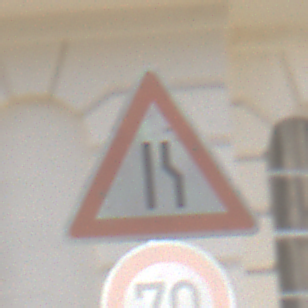
Verkehrszeichen: EinseitigVerengteFahrbahnRechts
Zusatzzeichen unten: Geschwindigkeit70
Umgebung: Outdoor, Urban
Tageszeit: MorningAfternoon
Wetter: PartlyCloudy
Licht: Natural
Jahreszeit: NotSpecified
Kontrast: HighContrast